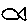
Label: fish